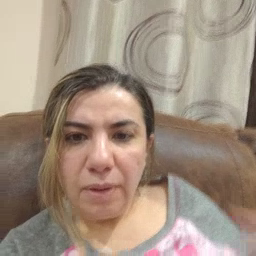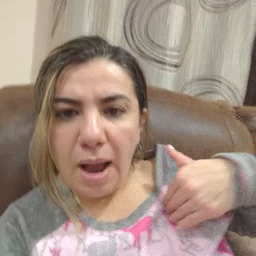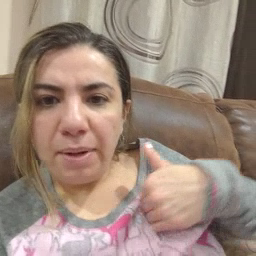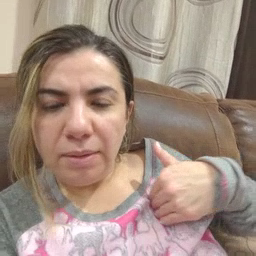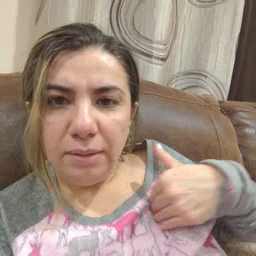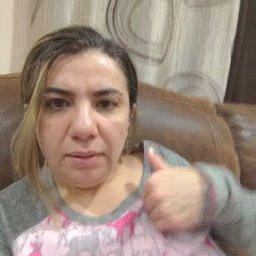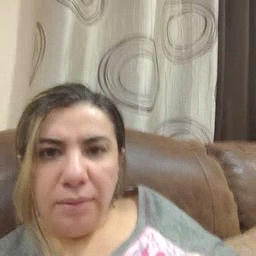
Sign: animal